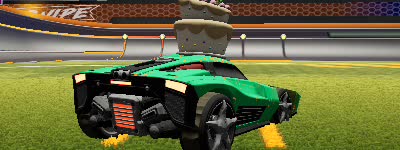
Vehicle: breakout